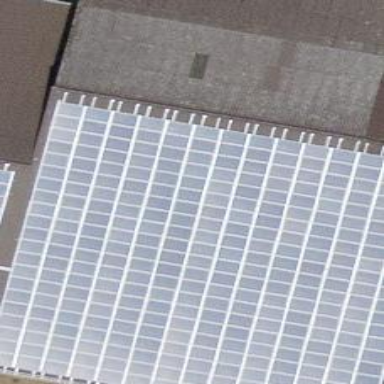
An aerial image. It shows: Solar photovoltaic panel generator.